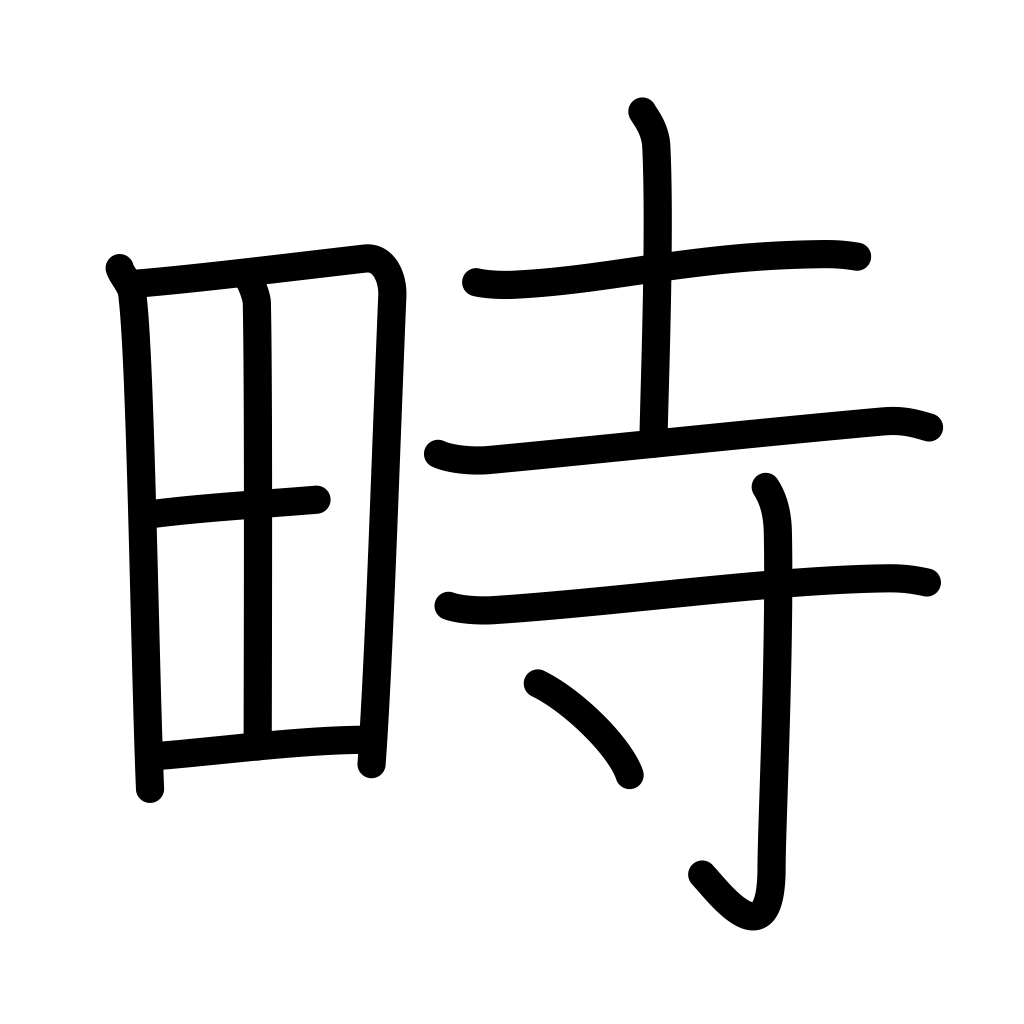
Meaning: festival grounds